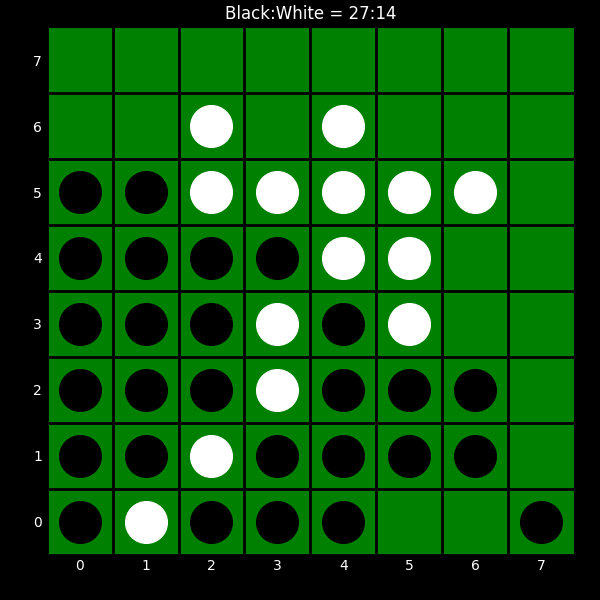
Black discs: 27
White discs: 14